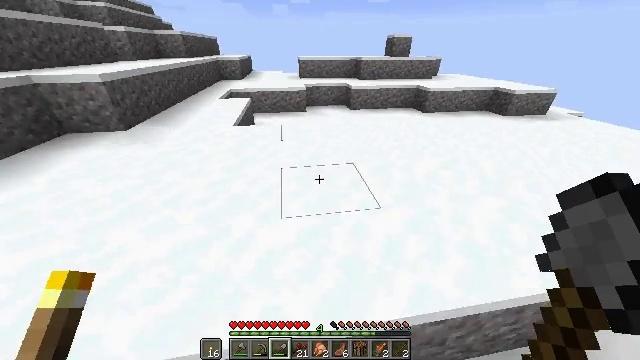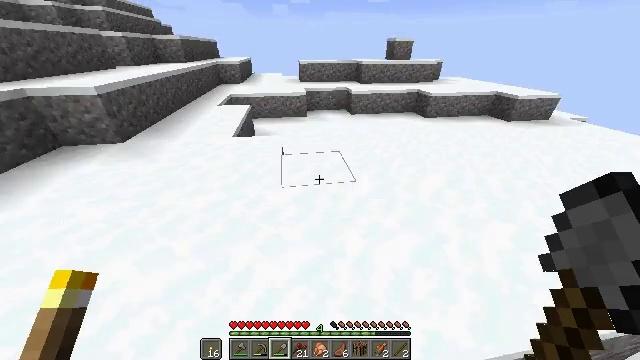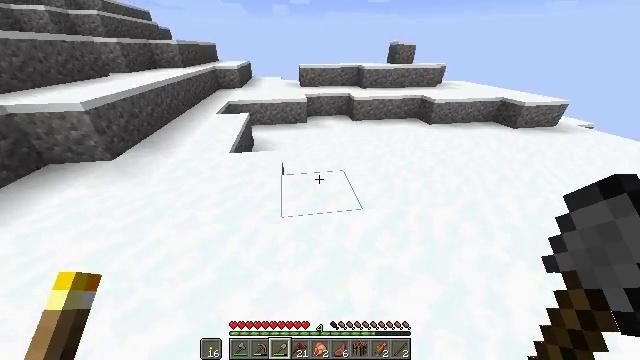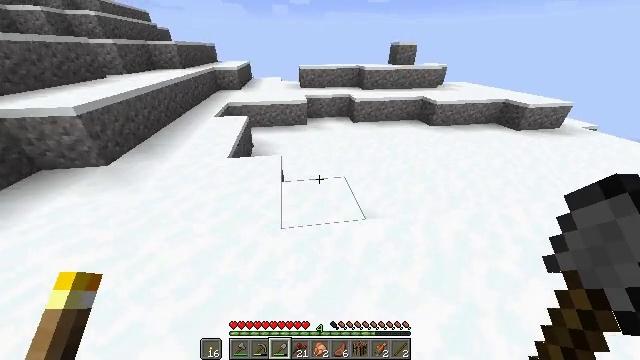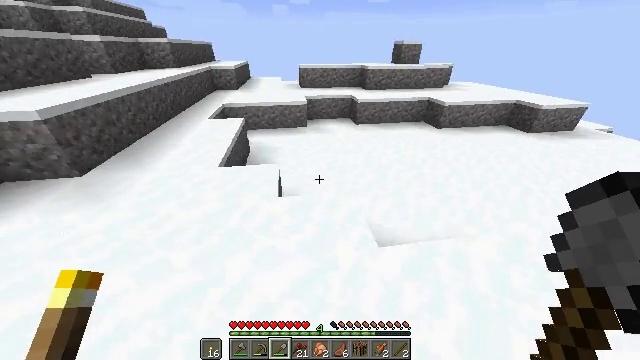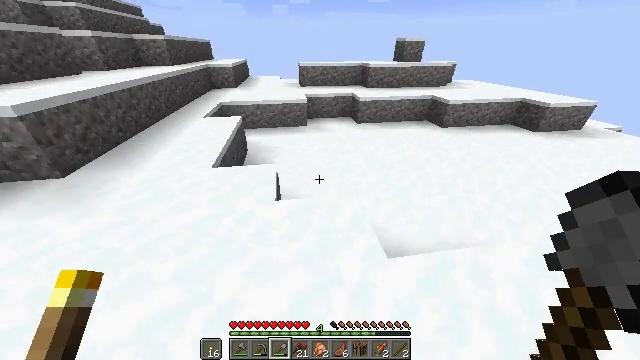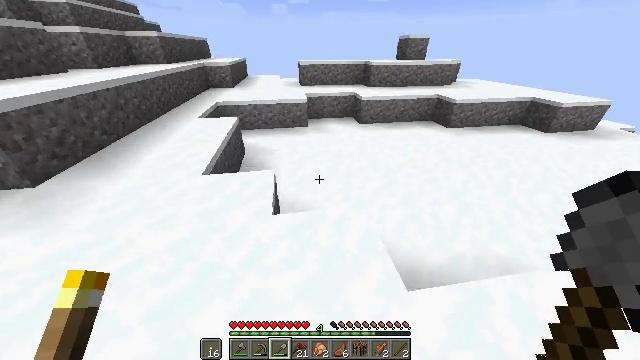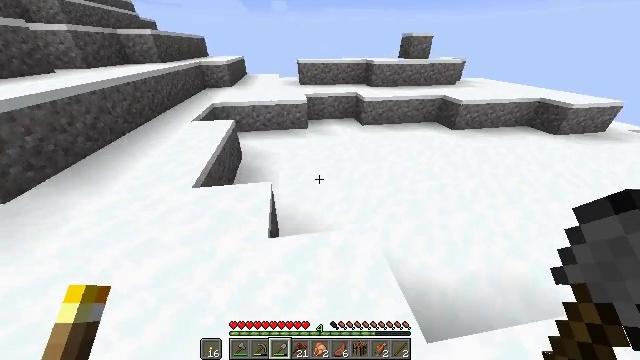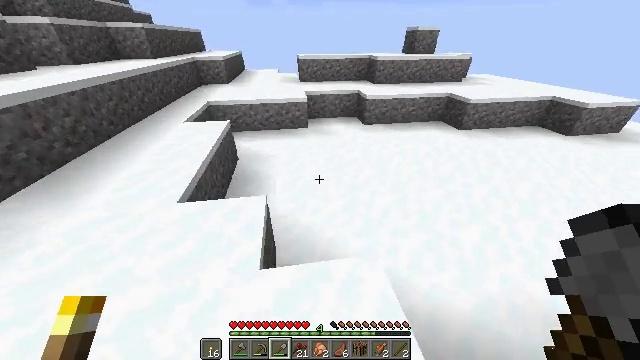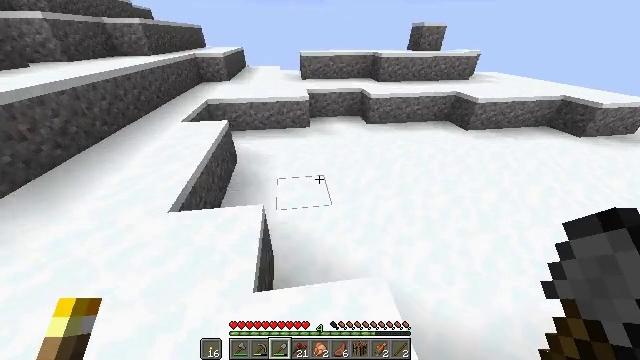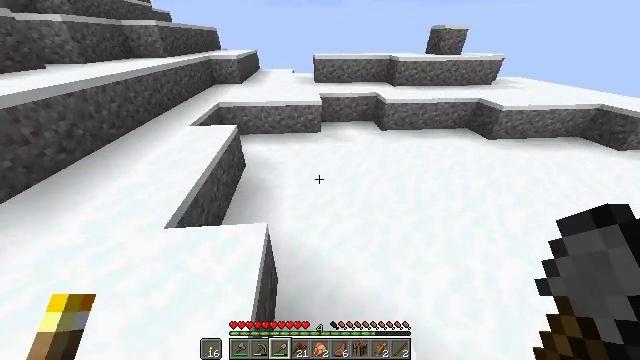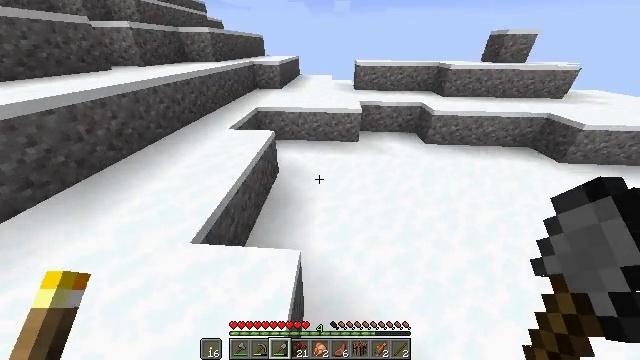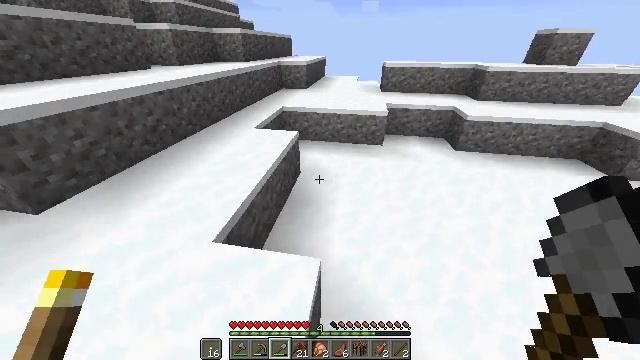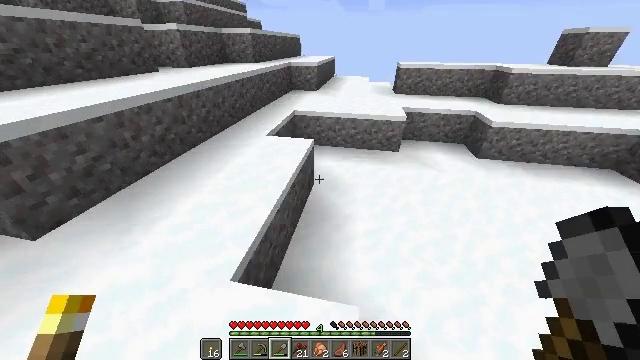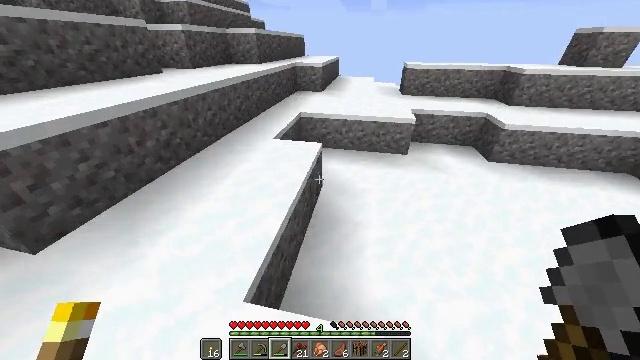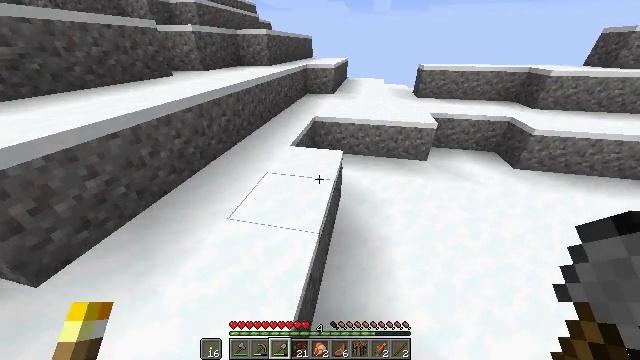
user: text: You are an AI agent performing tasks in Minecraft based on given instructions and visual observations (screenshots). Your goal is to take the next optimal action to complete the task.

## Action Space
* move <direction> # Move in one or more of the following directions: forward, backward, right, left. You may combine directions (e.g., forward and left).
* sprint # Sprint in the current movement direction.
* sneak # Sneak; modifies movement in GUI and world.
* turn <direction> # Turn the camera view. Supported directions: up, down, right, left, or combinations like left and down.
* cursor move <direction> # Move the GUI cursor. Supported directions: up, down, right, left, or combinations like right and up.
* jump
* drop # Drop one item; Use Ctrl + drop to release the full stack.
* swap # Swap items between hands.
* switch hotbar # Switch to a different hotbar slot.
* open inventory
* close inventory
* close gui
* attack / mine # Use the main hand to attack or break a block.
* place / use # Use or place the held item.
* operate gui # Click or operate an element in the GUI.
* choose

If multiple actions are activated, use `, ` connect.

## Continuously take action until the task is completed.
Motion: motion action
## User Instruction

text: Collect snow by holding the left button.
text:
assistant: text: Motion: move forward, jump
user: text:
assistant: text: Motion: move forward, jump
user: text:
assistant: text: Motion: move forward
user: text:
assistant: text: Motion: move forward
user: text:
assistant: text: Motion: move forward
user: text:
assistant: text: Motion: move forward
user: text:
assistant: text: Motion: move forward
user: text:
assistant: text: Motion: move forward, turn down
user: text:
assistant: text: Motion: move forward
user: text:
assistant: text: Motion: move forward and move left, turn left
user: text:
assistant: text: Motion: move forward and move left, turn left and up
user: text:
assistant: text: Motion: move forward and move left, turn left
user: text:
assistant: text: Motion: move forward and move left, turn left
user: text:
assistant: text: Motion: move forward and move left
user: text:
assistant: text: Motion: move forward and move left
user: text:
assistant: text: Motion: move forward
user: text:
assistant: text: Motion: move forward
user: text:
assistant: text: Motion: move forward
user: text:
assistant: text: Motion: move forward
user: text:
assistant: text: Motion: move forward
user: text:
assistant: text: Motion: move forward
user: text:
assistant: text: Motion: move forward
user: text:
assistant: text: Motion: move forward
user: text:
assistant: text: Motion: move forward
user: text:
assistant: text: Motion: move forward
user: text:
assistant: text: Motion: move forward
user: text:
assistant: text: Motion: move forward
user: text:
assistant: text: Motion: move forward
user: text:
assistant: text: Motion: move forward, jump
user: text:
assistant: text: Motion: move forward, jump